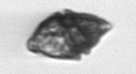
Label: Kryptoperidinium_triquetrum